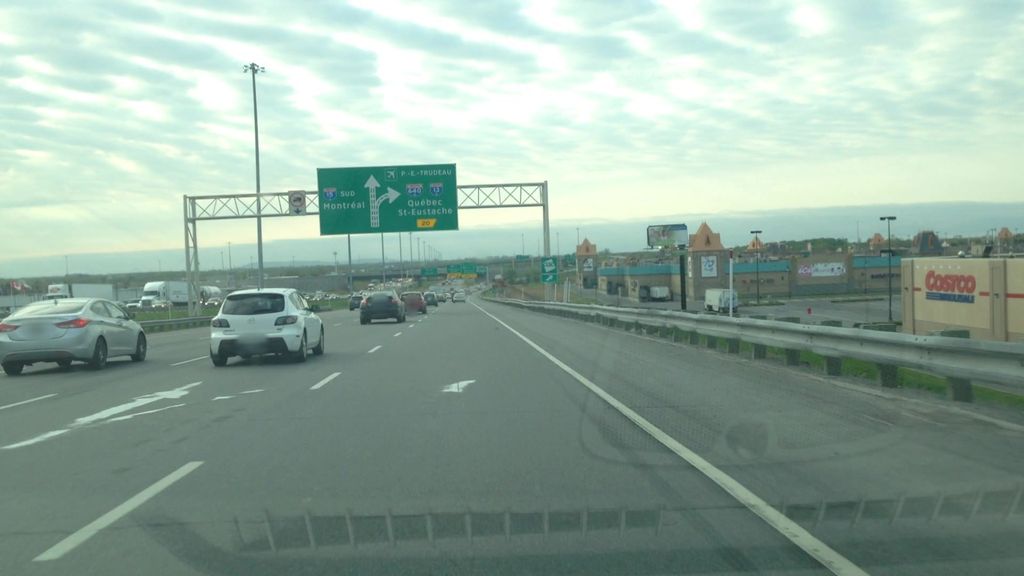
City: montreal